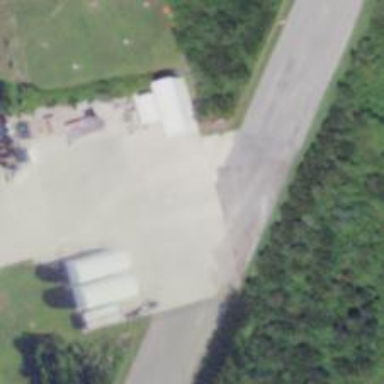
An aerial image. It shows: Image of helipad at airport.